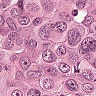
Metastatic tissue present: yes